八年级 · 画法几何学
如图, 过 $\triangle A B C$ 的顶点 $A$, 作 $B C$ 边上的高, 以下作法正确的是 ( )
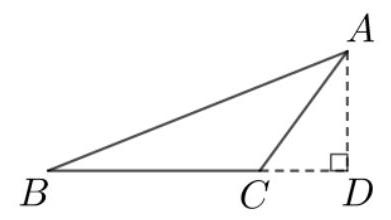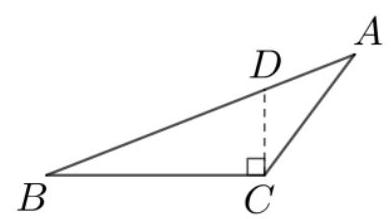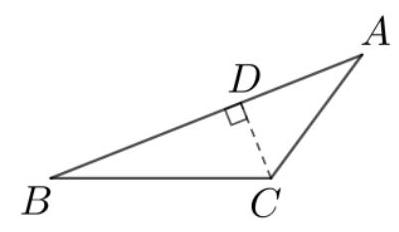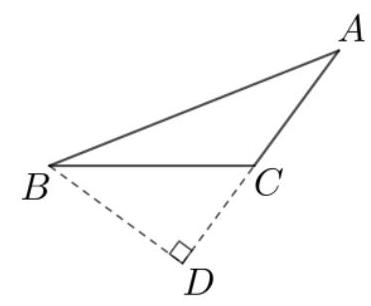
A.

B.

C.

D.

答案: A